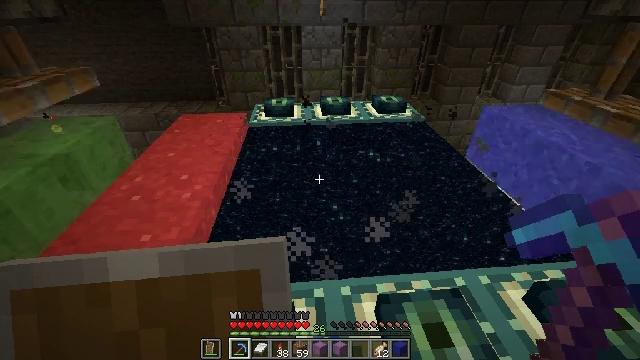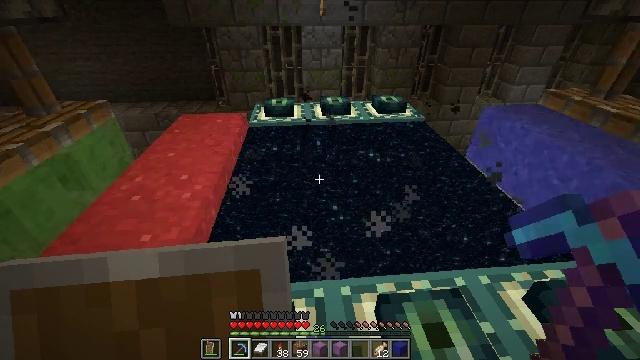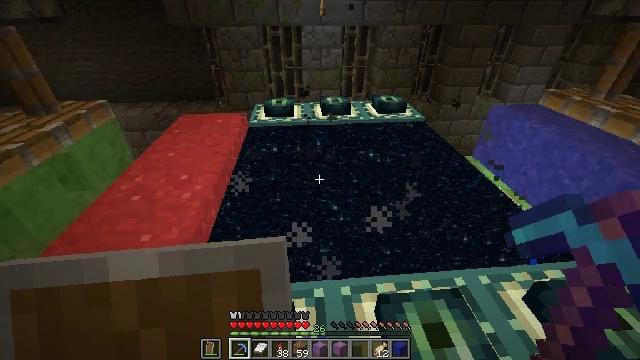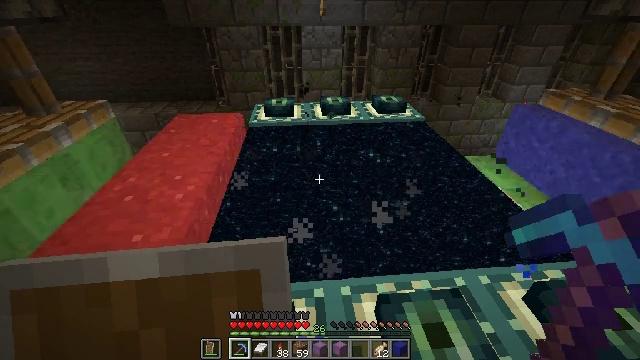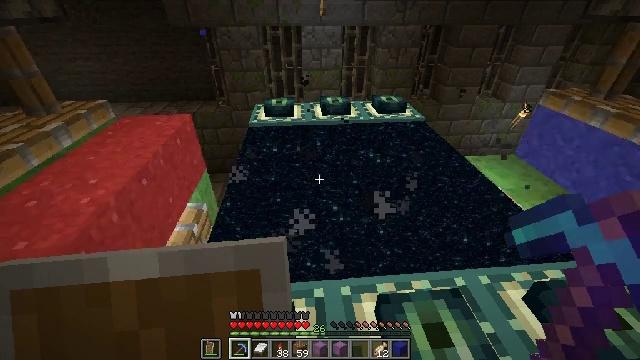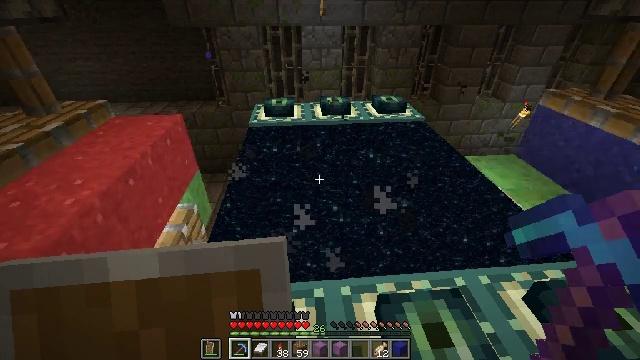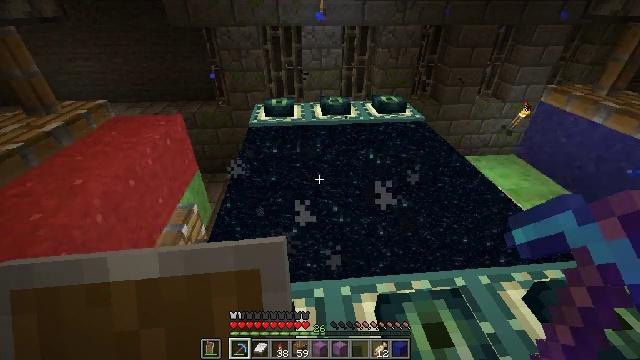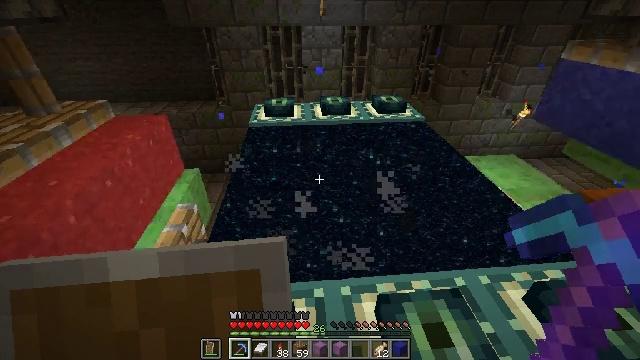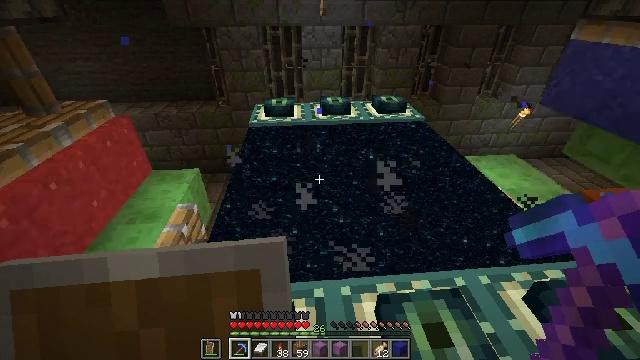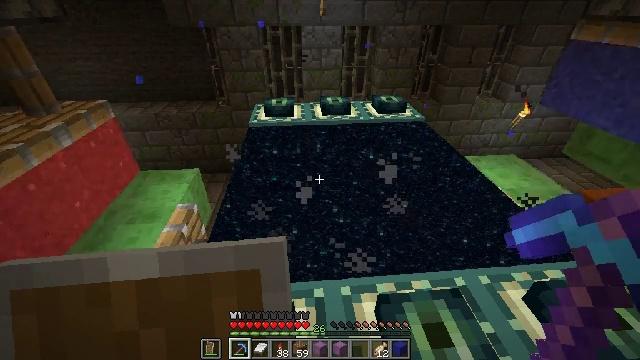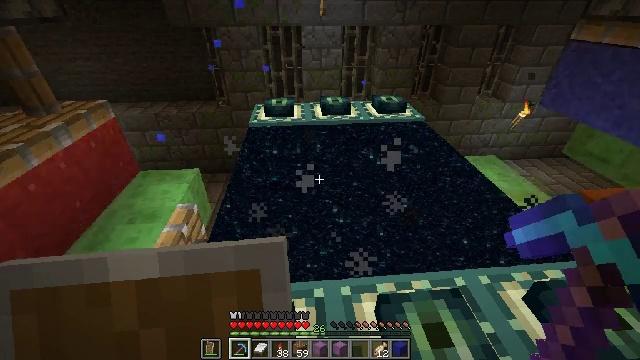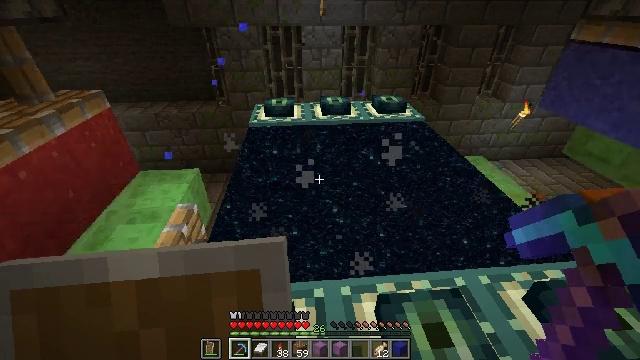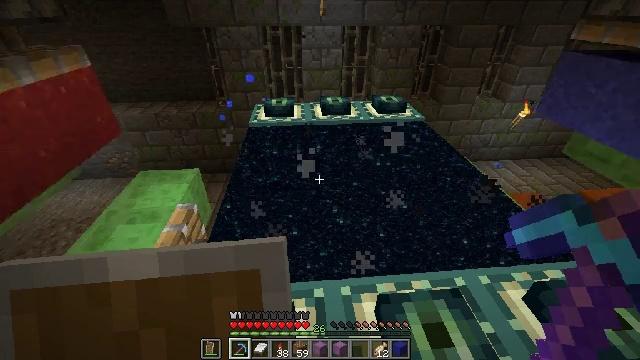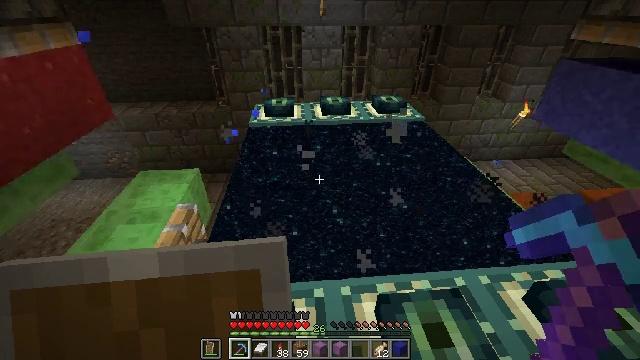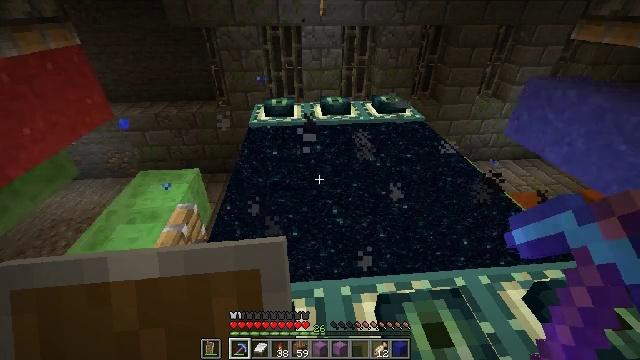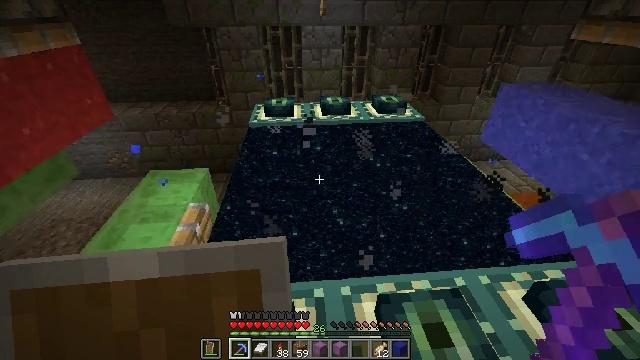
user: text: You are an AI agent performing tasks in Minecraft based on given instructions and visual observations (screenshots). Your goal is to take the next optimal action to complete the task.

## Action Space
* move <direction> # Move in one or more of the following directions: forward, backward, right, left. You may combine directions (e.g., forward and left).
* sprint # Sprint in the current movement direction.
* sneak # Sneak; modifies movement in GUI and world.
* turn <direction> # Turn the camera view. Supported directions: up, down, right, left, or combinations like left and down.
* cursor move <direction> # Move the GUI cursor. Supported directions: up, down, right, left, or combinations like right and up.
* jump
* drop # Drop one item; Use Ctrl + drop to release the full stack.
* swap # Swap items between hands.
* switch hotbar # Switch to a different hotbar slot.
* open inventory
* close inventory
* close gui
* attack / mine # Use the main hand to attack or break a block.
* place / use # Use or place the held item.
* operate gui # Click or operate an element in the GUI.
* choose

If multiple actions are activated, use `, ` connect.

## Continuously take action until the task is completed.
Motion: motion action
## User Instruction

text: Attack the ground to get blue concrete powder.
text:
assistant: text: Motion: no_op
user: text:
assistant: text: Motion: no_op
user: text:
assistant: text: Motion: no_op
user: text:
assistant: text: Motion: no_op
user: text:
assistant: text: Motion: no_op
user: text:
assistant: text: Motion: no_op
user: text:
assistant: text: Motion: no_op
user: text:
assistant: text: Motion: no_op
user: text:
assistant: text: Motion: no_op
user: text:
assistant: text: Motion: no_op
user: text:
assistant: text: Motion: no_op
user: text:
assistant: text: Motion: no_op
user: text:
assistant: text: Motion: no_op
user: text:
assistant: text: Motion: no_op
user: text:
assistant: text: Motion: no_op
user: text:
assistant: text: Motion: no_op
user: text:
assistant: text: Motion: no_op
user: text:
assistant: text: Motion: no_op
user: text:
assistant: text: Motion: no_op
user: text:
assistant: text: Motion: no_op
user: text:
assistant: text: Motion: no_op
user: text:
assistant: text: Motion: no_op
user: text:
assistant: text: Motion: no_op
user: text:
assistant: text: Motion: no_op
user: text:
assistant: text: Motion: no_op
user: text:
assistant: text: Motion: no_op
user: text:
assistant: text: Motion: no_op
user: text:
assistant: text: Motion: no_op
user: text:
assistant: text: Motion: no_op
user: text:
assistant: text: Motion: no_op